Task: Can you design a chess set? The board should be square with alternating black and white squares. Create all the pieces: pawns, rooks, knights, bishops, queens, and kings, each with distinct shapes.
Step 1300:
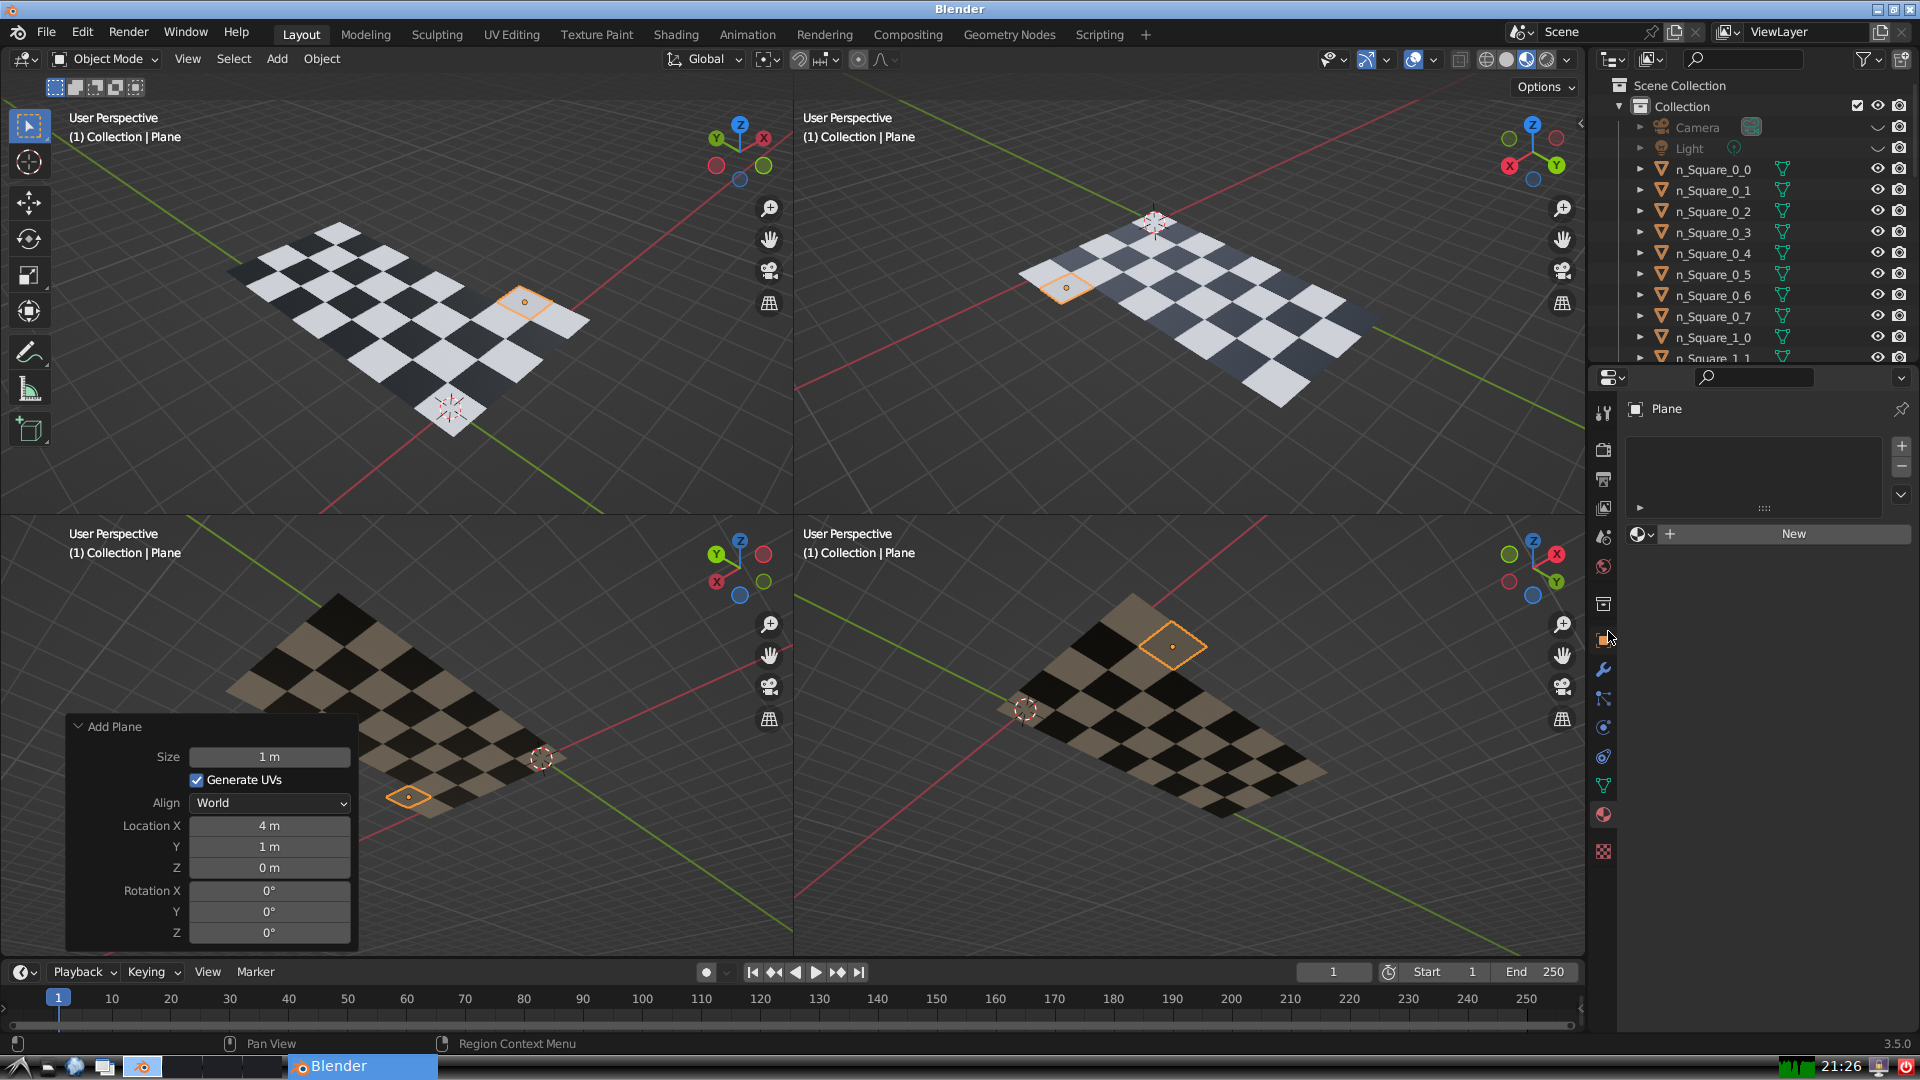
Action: click: no